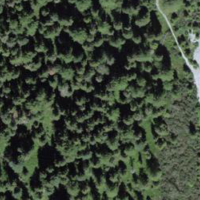
EUNIS habitat code: 43
Species observed at this site:
Petasites albus
Epipactis helleborine